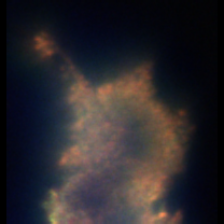
Taxon: Unknown_full_image
Group: Unknown